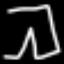
Label: pants